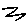
Label: zigzag